Question: I have a top bar for a mobile website which looks like this:

The user can open a personal menu by clicking his/her name.
When the name of the person is very long (blue bar) I want to shorten it using 'text-overflow: ellipsis'.
I got that to work (looks like the blue bar) but now if I have a short name the arrow icon is shown on the right (red bar). I want to keep the arrow next to the name and the remaining whitespace on the right of the arrow, as in the green bar.
I don't want to set a width or max-width to any of the elements (except maybe the button) because I want it to work on different mobile devices, therefore the available width is unknown.
Is there any way to achieve this with just HTML and CSS? What I have done so far:
HTML
'''
<button>Log off</button>
<div id="menu">
<span id="icon">+</span>
<span id="name">John Withthelonglastname</span>
</div>
'''
CSS
'''
#name {
display: block;
overflow: hidden;
text-overflow: ellipsis;
white-space: nowrap;
}
#icon { float:right;}
button { float: right;}
'''
Fiddle here: <URL>
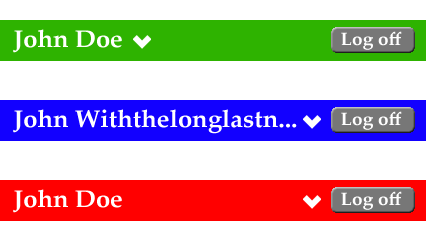
Answer: You can easily achieve this with and by using <URL>:
'''
.menu {
width: 200px;
padding: 2px;
color: white;
display: flex;
}
.blue {
background: blue;
}
.red {
background: red;
}
.name {
overflow: hidden;
text-overflow: ellipsis;
white-space: nowrap;
}
.icon {
padding-left: 5px;
padding-right: 5px;
flex: 1 1 auto;
}
button {
min-width: 70px;
}
'''
'''
<div class="menu blue">
<span class="name">John Withthelonglastname</span>
<span class="icon">+</span>
<button>Log off</button>
</div>
<br>
<div class="menu red">
<span class="name">John Doe </span>
<span class="icon">+</span>
<button>Log off</button>
</div>
'''
Take note of <URL> as a fiddler to play with its settings.
P.S: it is better to use classes instead of IDs for general purpose elements